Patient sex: M
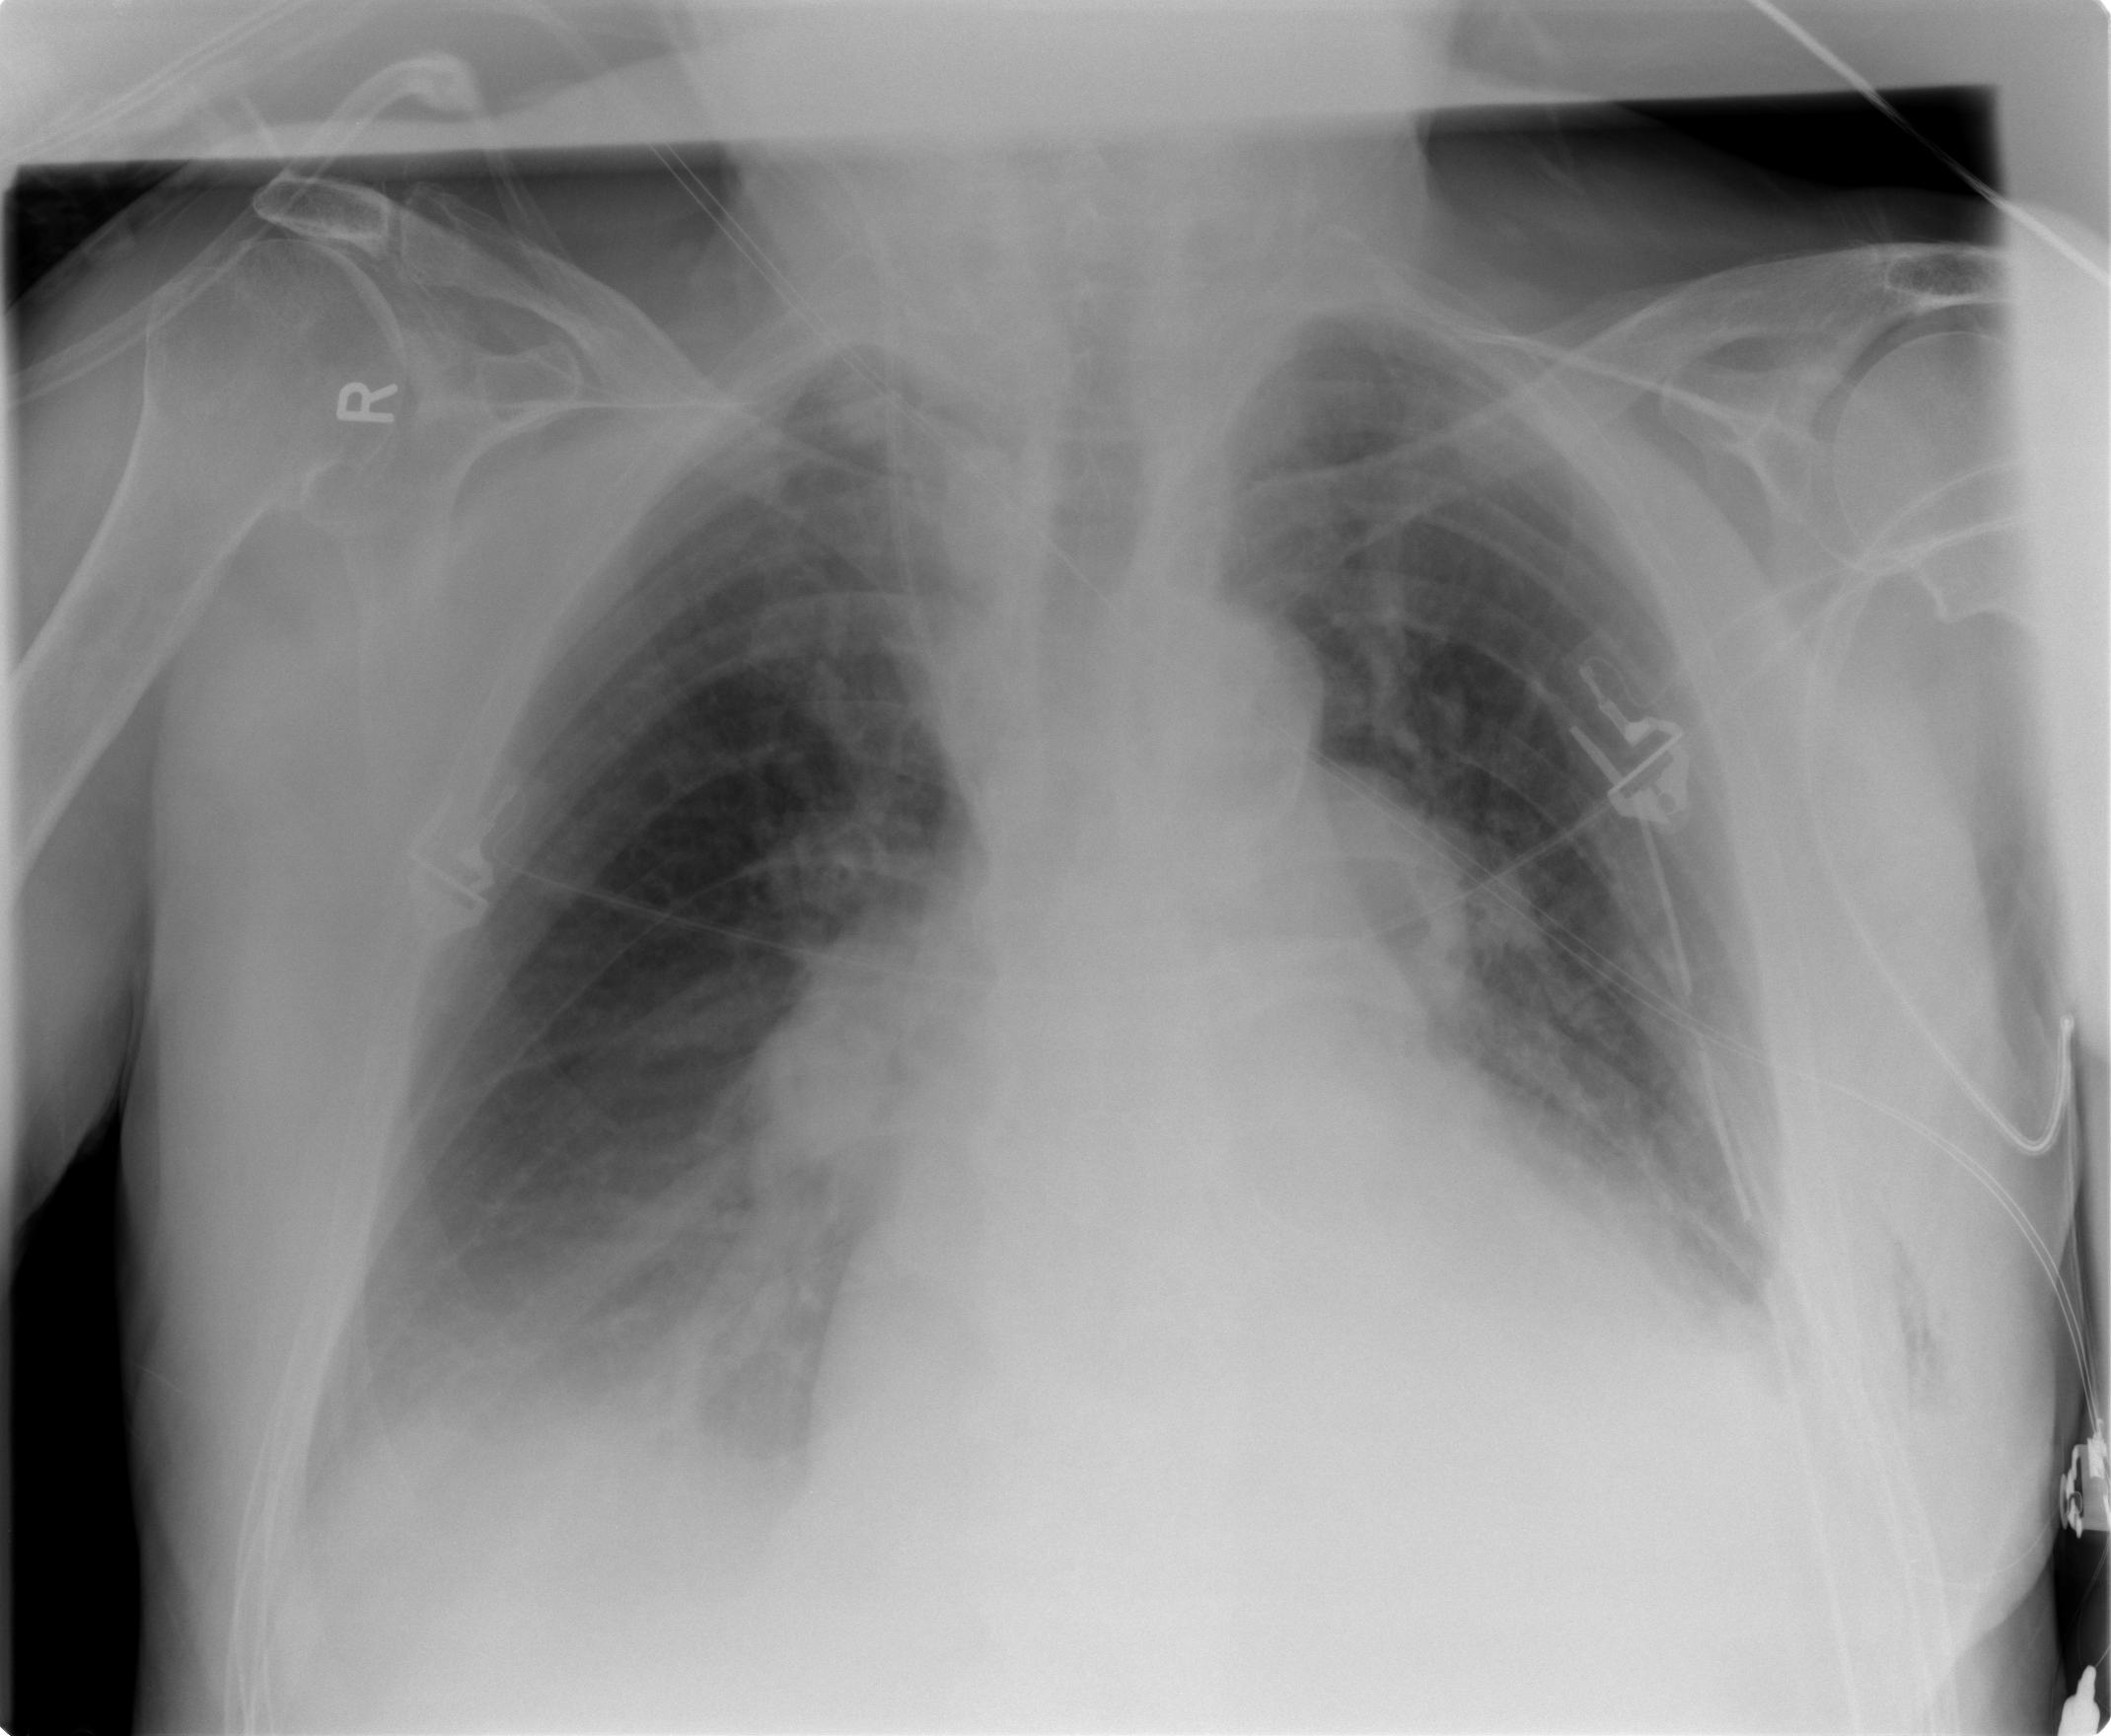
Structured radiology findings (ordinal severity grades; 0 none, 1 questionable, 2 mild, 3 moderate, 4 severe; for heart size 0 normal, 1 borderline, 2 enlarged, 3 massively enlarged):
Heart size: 2
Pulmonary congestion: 2
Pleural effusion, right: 2
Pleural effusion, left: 2
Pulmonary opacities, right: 0
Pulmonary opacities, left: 0
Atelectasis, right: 2
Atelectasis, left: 2